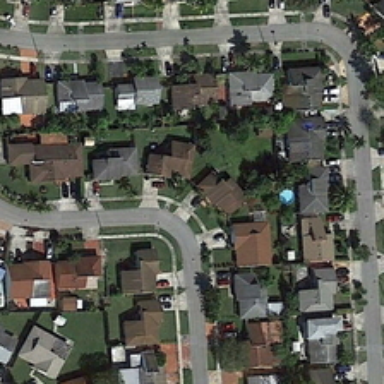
On both sides of the road neatly arranged are residential buildings .